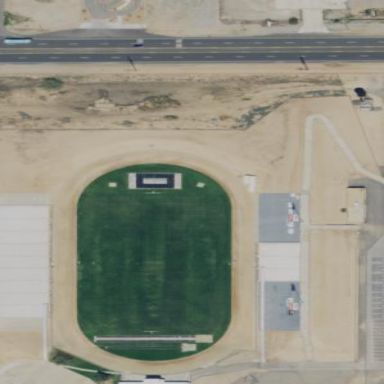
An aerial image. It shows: Grassy pitch dedicated to American football.